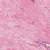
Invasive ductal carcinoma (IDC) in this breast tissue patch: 0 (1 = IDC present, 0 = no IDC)